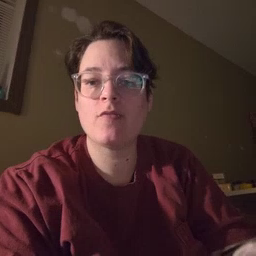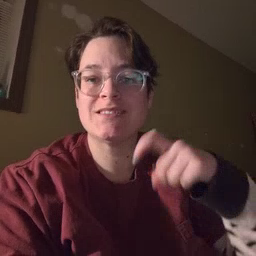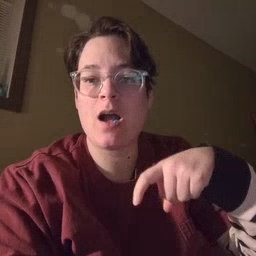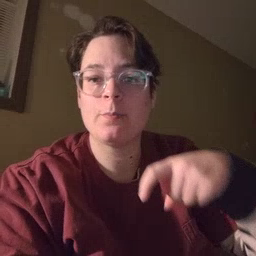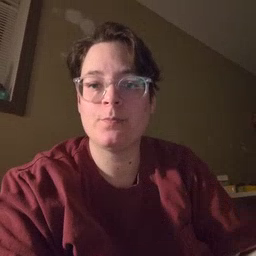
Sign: time